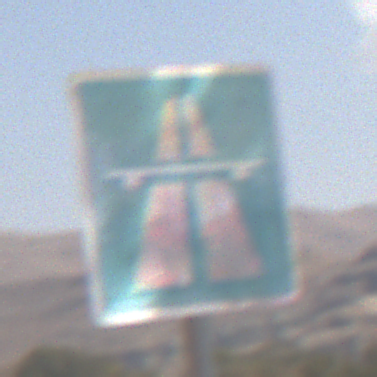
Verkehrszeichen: Autobahn
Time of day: Midday
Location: Outdoor (Nature)
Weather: PartlyCloudy
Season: NotSpecified
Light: Natural